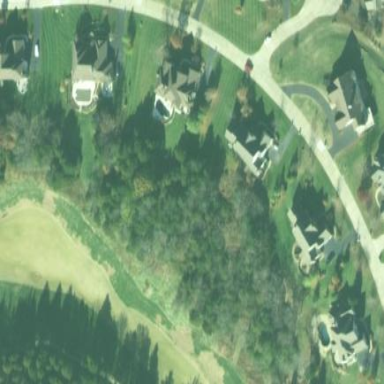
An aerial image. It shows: Grassy area designated as golf fairway.